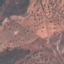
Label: PermanentCrop